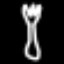
Label: fork